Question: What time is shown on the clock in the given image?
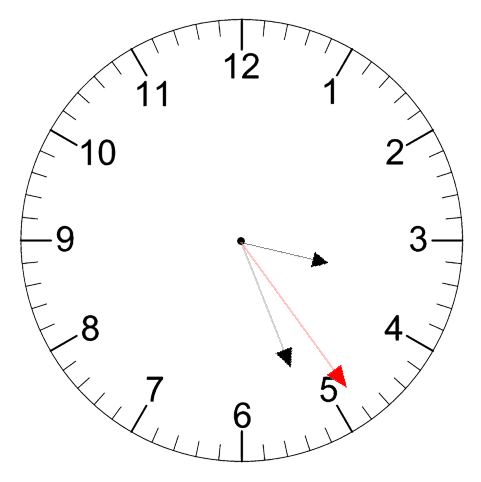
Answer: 03:26:24